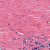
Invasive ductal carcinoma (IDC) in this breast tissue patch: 0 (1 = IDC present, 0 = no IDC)